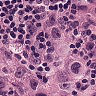
Metastatic tissue present: yes